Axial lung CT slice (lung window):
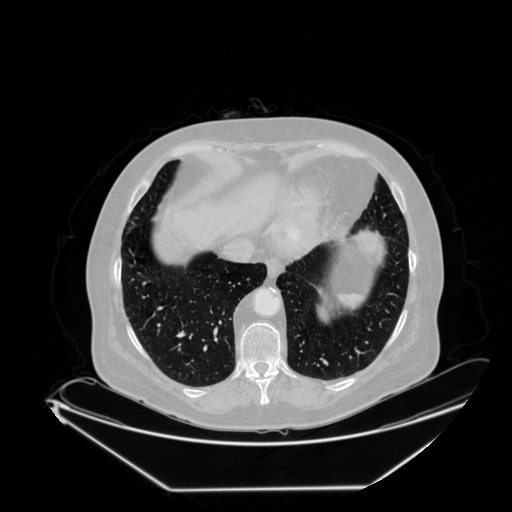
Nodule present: no